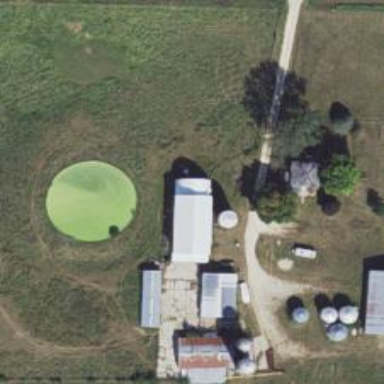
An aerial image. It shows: Silo.